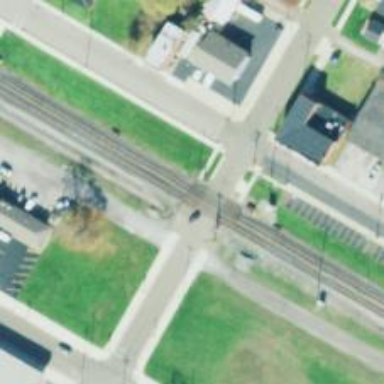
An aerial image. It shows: Railway crossing.